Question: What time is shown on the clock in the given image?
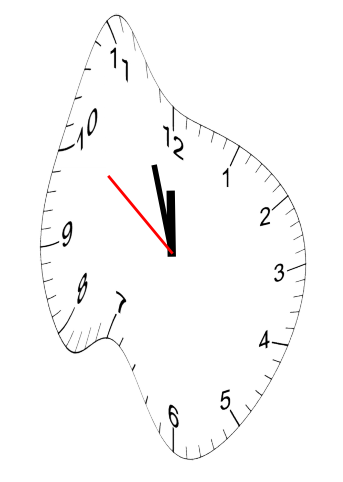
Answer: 11:56:51